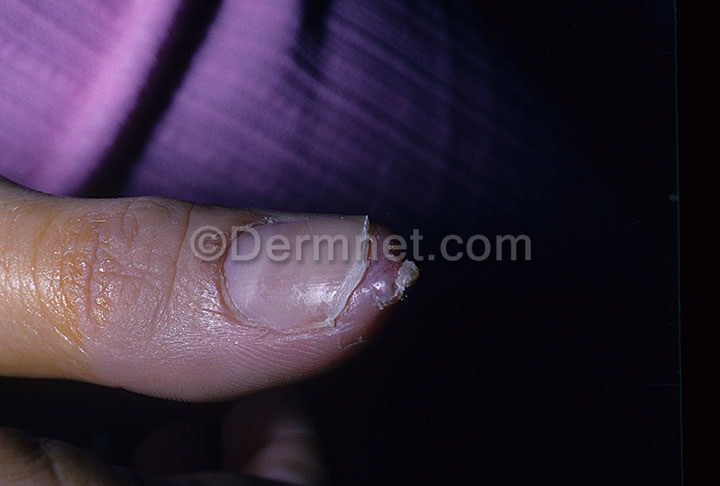
Disease: Seborrheic Keratoses and other Benign Tumors